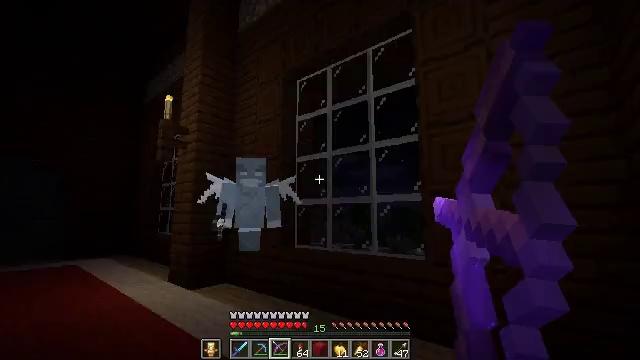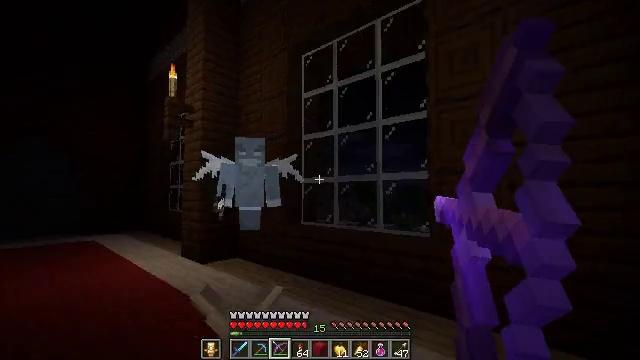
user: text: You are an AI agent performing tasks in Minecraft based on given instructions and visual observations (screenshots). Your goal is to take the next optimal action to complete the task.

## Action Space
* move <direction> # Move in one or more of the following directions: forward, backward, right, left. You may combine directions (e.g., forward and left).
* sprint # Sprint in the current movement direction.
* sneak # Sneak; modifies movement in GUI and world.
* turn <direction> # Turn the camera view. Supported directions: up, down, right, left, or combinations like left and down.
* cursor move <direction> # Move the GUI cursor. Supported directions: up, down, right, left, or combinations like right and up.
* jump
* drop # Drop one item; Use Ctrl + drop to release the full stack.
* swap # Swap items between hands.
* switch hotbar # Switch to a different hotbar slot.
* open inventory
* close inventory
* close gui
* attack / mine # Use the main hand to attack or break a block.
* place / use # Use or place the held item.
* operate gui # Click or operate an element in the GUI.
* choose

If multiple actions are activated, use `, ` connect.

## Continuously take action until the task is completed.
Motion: motion action
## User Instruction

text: Combat the vex.
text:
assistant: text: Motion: turn left and down, use / place
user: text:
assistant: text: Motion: use / place